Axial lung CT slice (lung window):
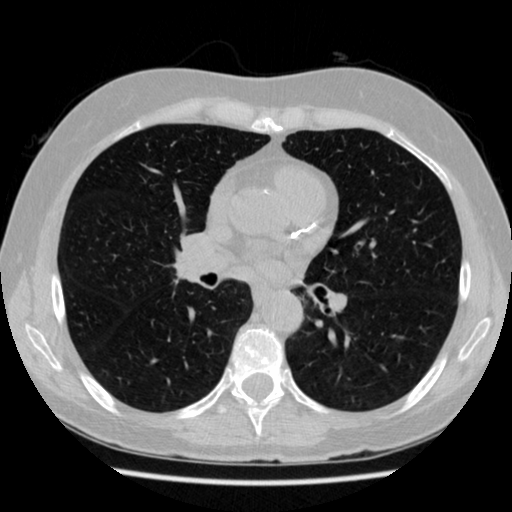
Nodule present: no